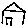
Label: house